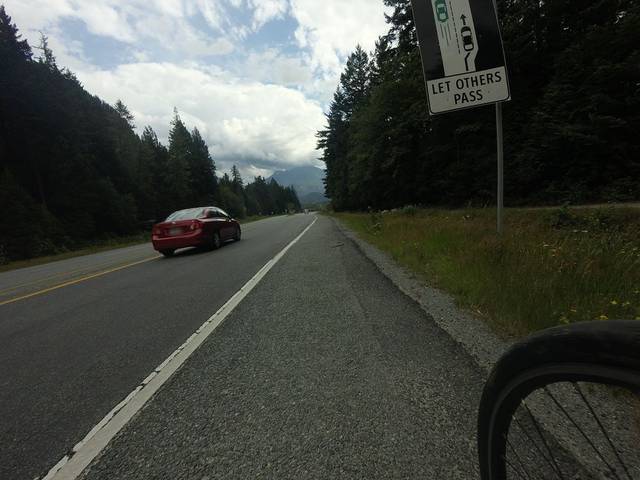
Region: Canada
Coordinates: 49.769, -123.139